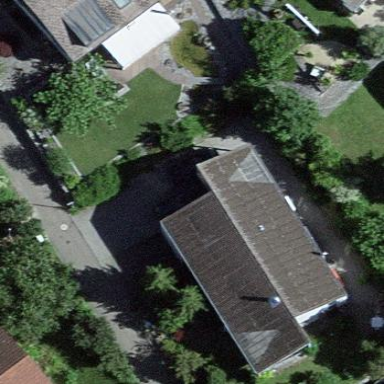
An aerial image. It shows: Simple and straightforward house.